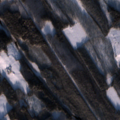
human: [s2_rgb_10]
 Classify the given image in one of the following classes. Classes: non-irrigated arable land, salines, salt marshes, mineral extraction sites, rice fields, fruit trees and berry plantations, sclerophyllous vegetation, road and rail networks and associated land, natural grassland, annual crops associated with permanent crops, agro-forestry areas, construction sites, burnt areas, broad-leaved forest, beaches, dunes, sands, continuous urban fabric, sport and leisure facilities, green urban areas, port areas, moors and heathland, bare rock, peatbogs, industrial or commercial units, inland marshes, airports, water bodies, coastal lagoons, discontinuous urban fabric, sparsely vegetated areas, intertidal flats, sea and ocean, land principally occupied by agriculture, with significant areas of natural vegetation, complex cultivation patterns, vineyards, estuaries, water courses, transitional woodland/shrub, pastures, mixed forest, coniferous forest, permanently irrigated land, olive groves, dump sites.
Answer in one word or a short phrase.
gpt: land principally occupied by agriculture, with significant areas of natural vegetation, broad-leaved forest, coniferous forest, mixed forest, transitional woodland/shrub